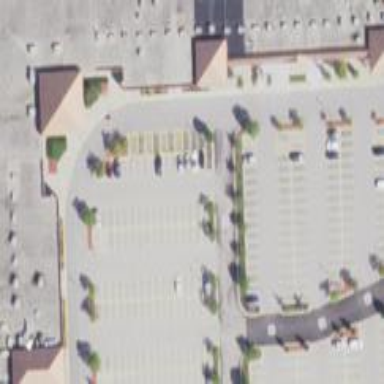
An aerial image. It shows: Retail area.